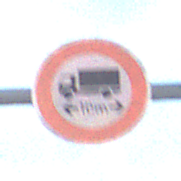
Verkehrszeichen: TatsaechlicheLaenge
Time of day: SunriseSunset
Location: Outdoor (Beach)
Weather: PartlyCloudy
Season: NotSpecified
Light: Natural